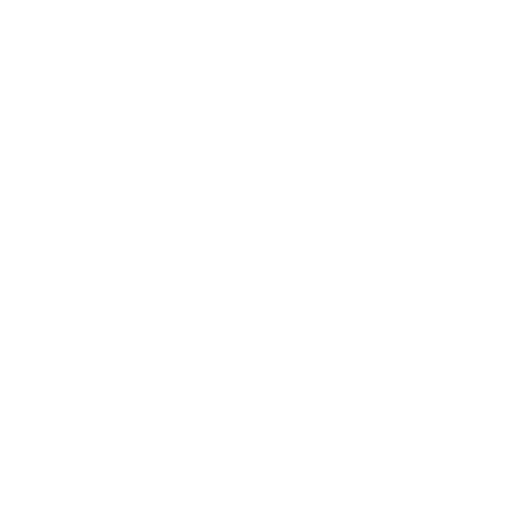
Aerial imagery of bar in Ohio named Little Pickerel Reef containing only open water